三年级 · 算术
从甲城往乙城运 24 吨货物。载质量为 5 吨的大卡车运一次, 运费是 110 元; 载质量为 2 吨的小卡车运一次, 运费是 50 元。要使运费最少, 需要大、小卡车各多少辆？最少需多少钱?
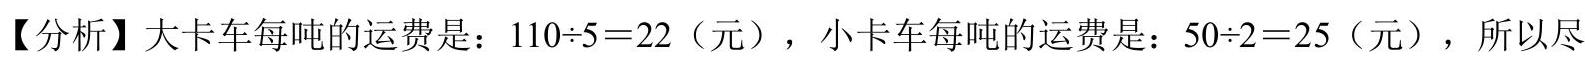
答案: 需要大卡车 4 辆, 小卡车 2 辆; 540 元

量租用大卡车, $24 \div 5=4$ (辆) $\ldots . . .4$ (吨); 剩下的 4 吨可以租 $4 \div 2=2$ (辆) 小卡车, 这时最合算,依此进行列式解答即可。

【详解】 $110 \div 5=22$ (元)

$50 \div 2=25($ 元 $)$

$22<25$

所以尽量租用大卡车;
$24 \div 5=4$ (辆) 4 (吨)

$4 \div 2=2($ 辆 $)$

所以租 4 辆大卡车和 2 辆小卡车运费最少;

$110 \times 4+50 \times 2$

$=440+100$

$=540 （$ 元）

答: 需要大卡车 4 辆, 小卡车 2 辆; 最少需 540 元。

【点睛】租车优化问题首先要使便宜的车满载, 如果剩余的吨数比较少可以通过调整租用其它载重量小的车。